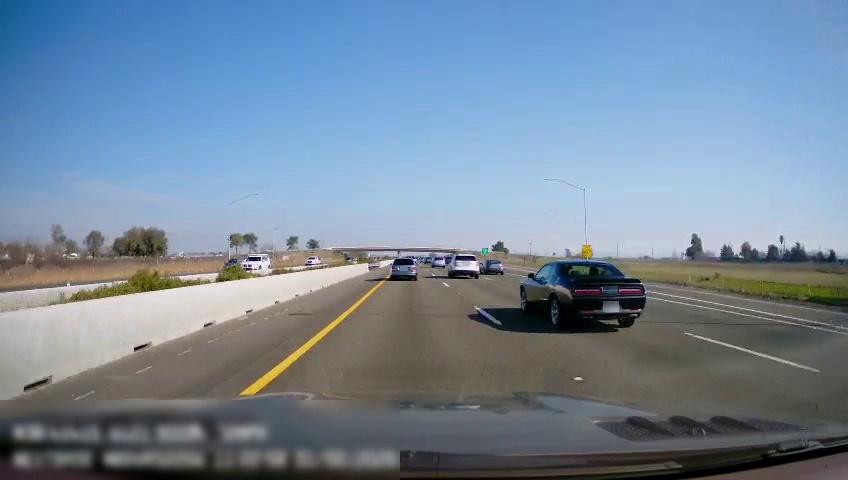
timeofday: Day
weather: Sunny
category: Drivable Space
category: Vehicles | Car
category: Vehicles | SUV
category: Vehicles | Car
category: Vehicles | Car
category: Vehicles | SUV
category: Vehicles | SUV
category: Vehicles | SUV
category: Vehicles | SUV
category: Lanes | Current Lane
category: Lanes | Current Lane
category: Lanes | Alternate Lane
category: Lanes | Alternate Lane
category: Lanes | Alternate Lane